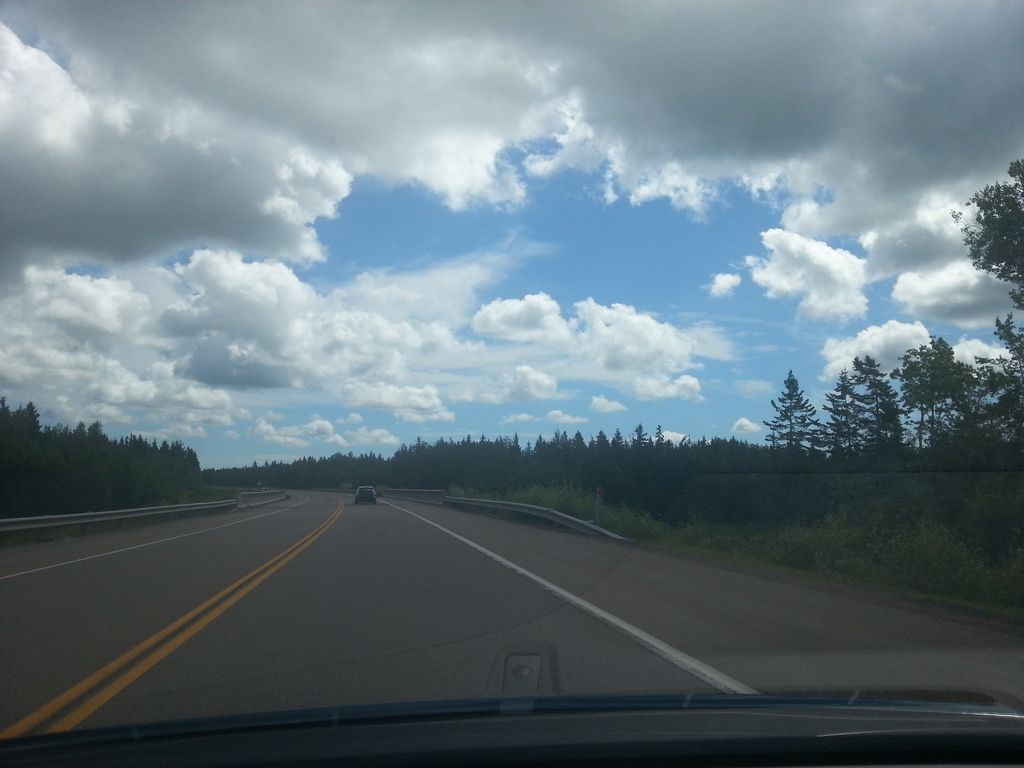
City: charlottetown